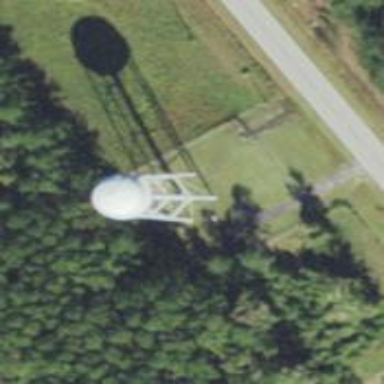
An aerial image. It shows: Water tower that is man-made.